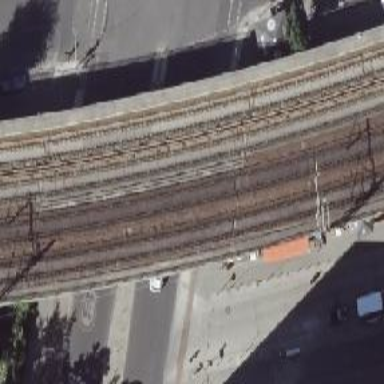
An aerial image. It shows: Bridge carrying electrified light rail tracks with ballastless railway construction.